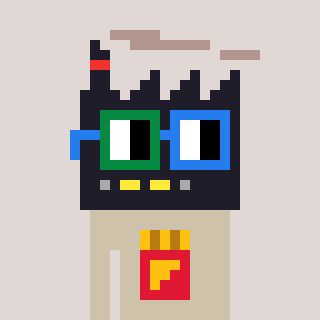
a pixel art character with square green and blue glasses, a factory-shaped head and a bege-colored body on a warm background